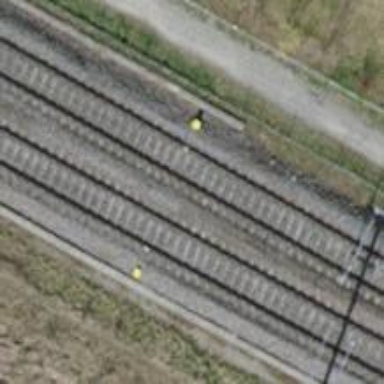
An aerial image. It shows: Railway track with contact line for electrification.